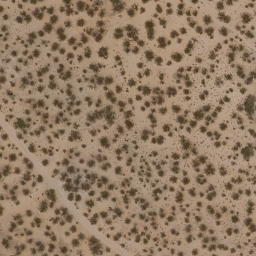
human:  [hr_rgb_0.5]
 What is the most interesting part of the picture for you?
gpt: chaparral